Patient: sex M, age 77
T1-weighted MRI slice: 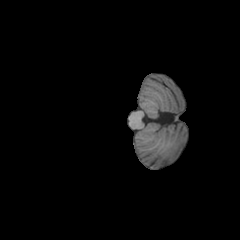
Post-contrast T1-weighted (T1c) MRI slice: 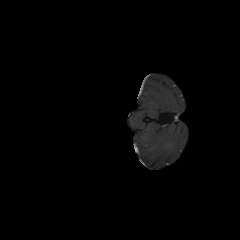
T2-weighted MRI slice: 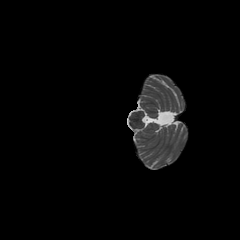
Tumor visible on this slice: no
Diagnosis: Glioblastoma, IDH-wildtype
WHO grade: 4